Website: lowes
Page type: cart
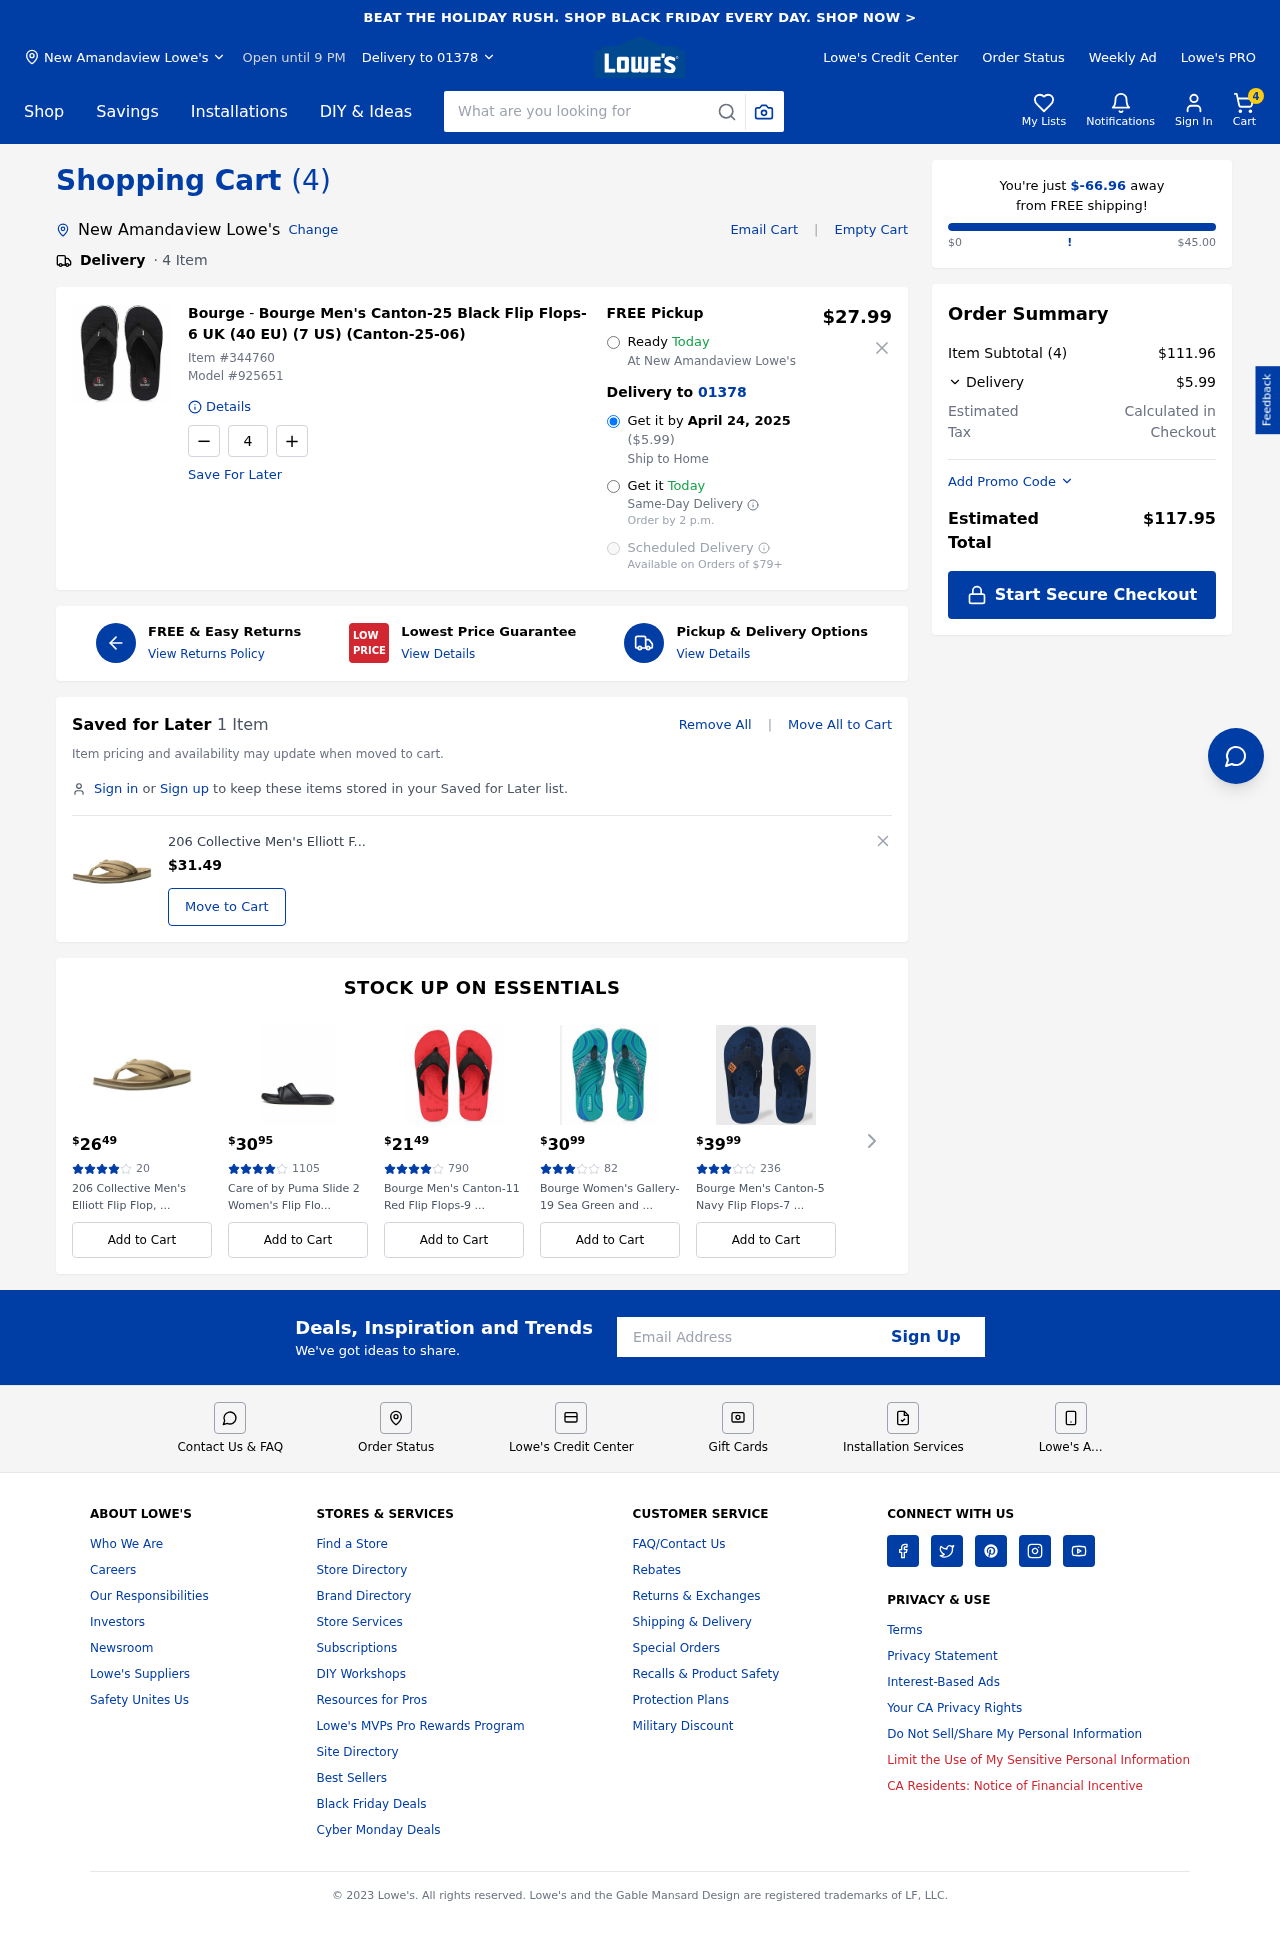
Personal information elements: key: PII_CITY
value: New Amandaview Lowe's
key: PII_EMAIL
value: thomas_white@gmail.com
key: PII_POSTCODE
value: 01378
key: PII_CITY2
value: New Amandaview Lowe's
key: PII_CITY3
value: New Amandaview
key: PII_POSTCODE2
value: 01378
Product elements: key: PRODUCT1_BRAND
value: Bourge
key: PRODUCT1_NAME
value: Bourge Men's Canton-25 Black Flip Flops-6 UK (40 EU) (7 US) (Canton-25-06)
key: PRODUCT1_PRICE
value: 27.99
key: PRODUCT1_QUANTITY
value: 4
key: PRODUCT2_NAME
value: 206 Collective Men's Elliott Flip Flop, Tan Nubuck Leather, 13 D US
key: PRODUCT2_PRICE
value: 31.49
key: PRODUCT1_ITEM_NUMBER
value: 344760
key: PRODUCT1_MODEL_NUMBER
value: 925651
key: PRODUCT3_PRICE
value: $2649
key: PRODUCT3_NUM_RATINGS
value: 20
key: PRODUCT3_NAME
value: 206 Collective Men's Elliott Flip Flop, ...
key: PRODUCT4_PRICE
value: $3095
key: PRODUCT4_NUM_RATINGS
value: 1105
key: PRODUCT4_NAME
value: Care of by Puma Slide 2 Women's Flip Flo...
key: PRODUCT5_PRICE
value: $2149
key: PRODUCT5_NUM_RATINGS
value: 790
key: PRODUCT5_NAME
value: Bourge Men's Canton-11 Red Flip Flops-9 ...
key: PRODUCT6_PRICE
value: $3099
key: PRODUCT6_NUM_RATINGS
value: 82
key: PRODUCT6_NAME
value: Bourge Women's Gallery-19 Sea Green and ...
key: PRODUCT7_PRICE
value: $3999
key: PRODUCT7_NUM_RATINGS
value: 236
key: PRODUCT7_NAME
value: Bourge Men's Canton-5 Navy Flip Flops-7 ...
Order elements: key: ORDER_NUM_ITEMS
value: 4
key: ORDER_DELIVERY_DATE
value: April 24, 2025
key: ORDER_SHIPPING_COST2
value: $5.99
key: ORDER_SHIPPING_AWAY
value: $-66.96
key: ORDER_SUBTOTAL
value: $111.96
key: ORDER_SHIPPING_COST
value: $5.99
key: ORDER_TOTAL
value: $117.95
Search elements: key: HEADER_SEARCH
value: What are you looking for
Other elements: key: SAVED_NUM_ITEMS
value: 1 Item